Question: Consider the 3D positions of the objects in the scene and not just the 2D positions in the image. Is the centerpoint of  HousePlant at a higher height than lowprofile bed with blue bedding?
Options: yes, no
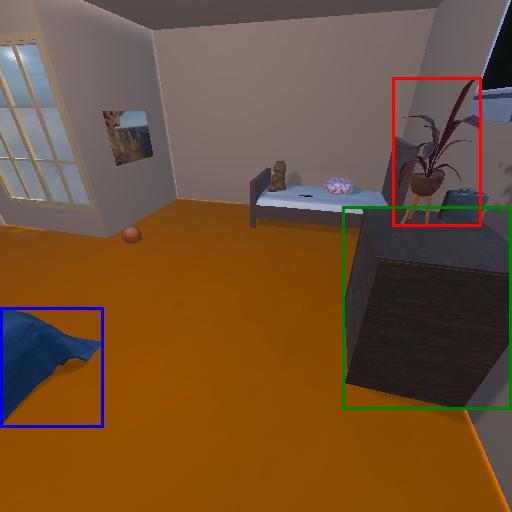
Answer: yes